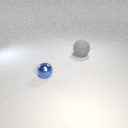
small blue metal sphere to the left of large gray rubber sphere